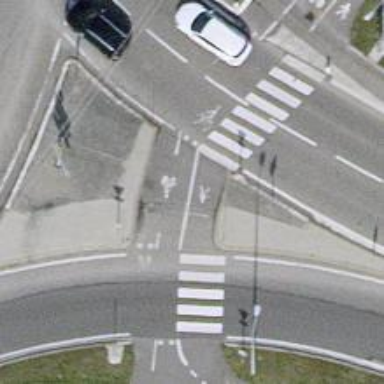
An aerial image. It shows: Marked zebra crossing on the road.